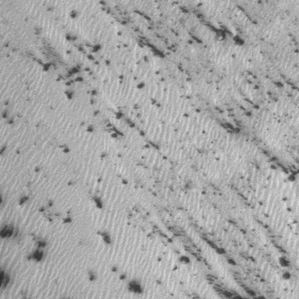
Label: frost